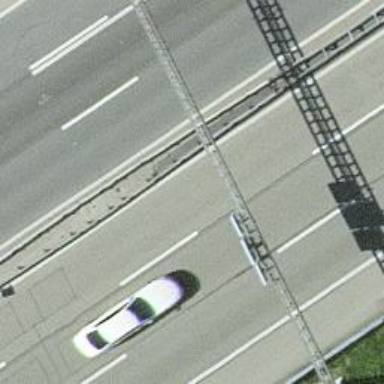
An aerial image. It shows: Gantry structure.